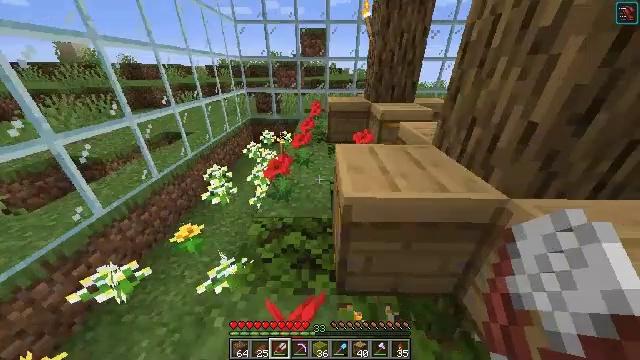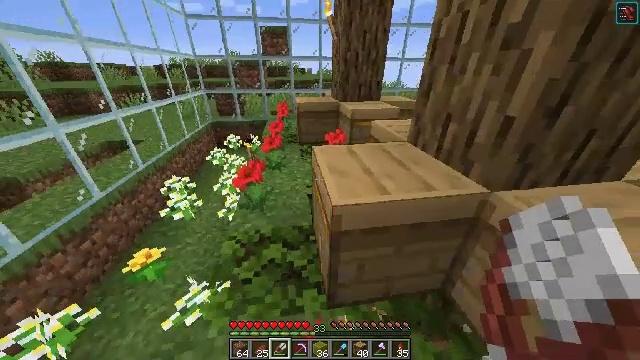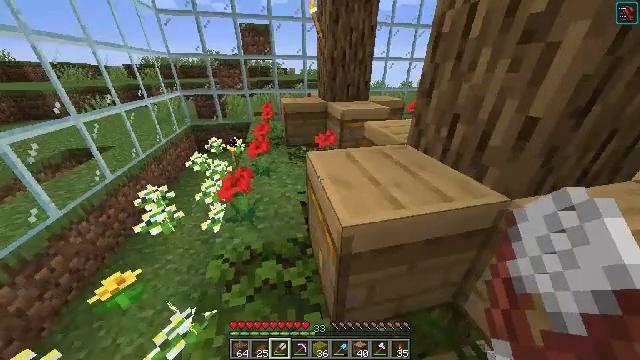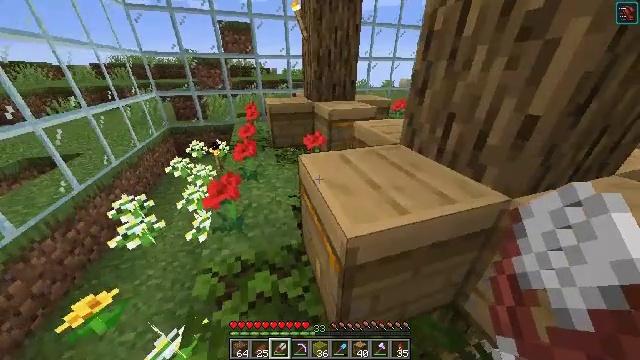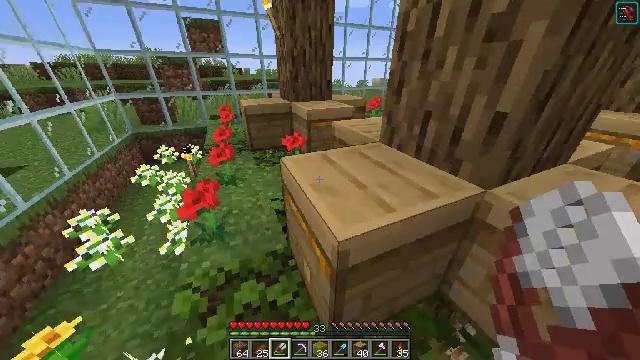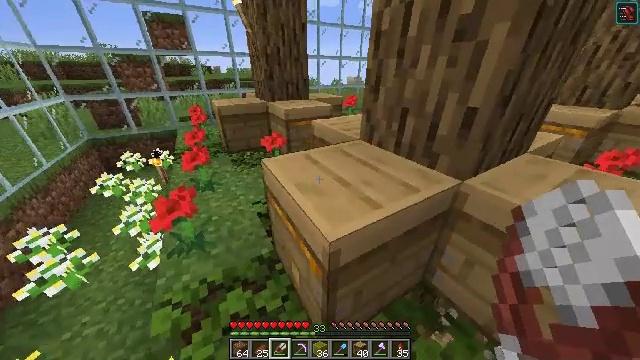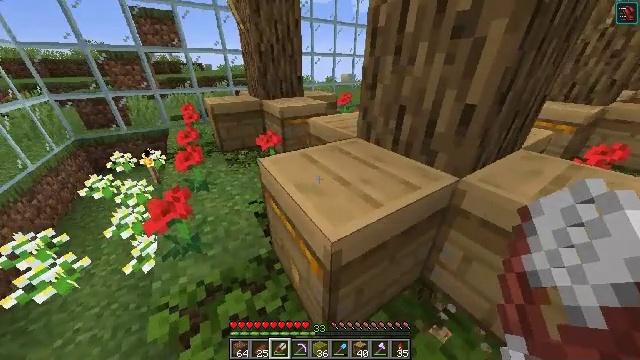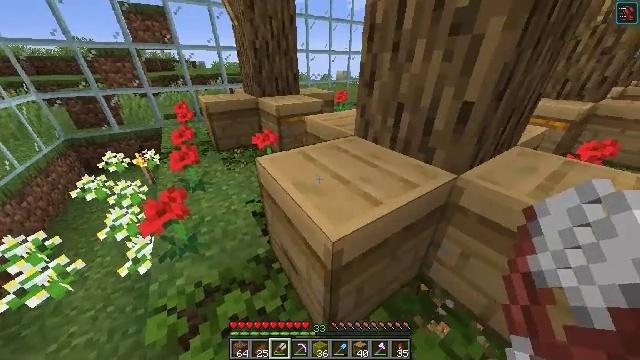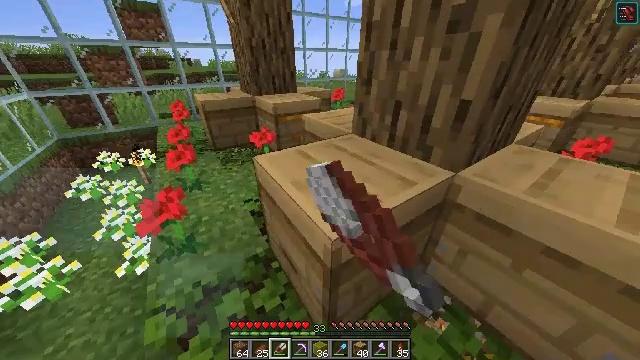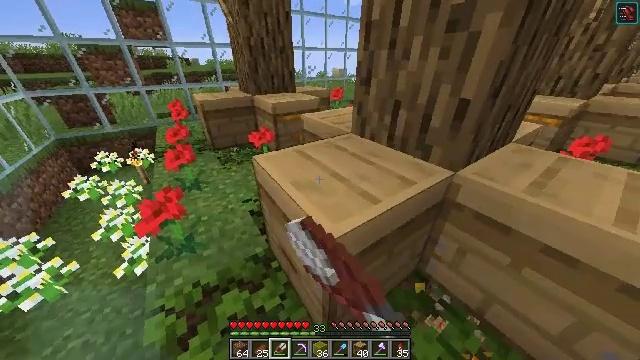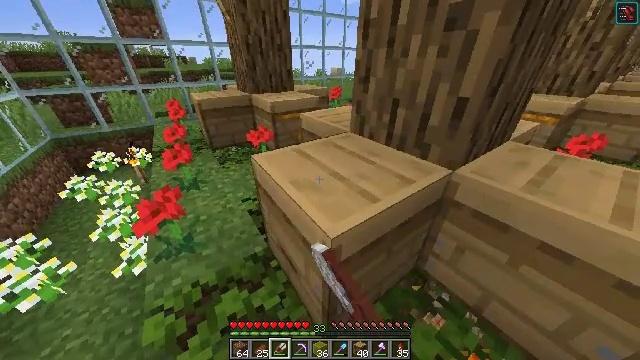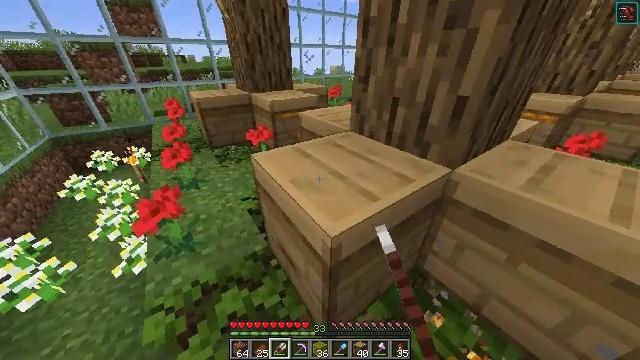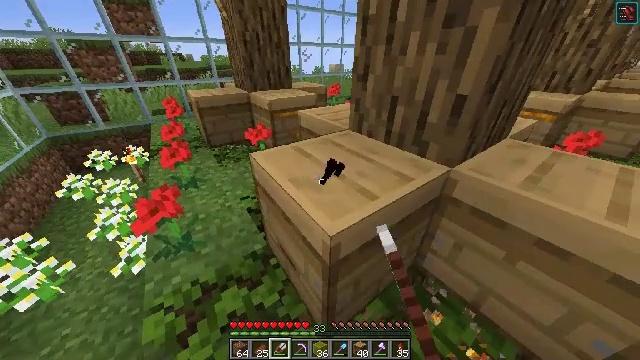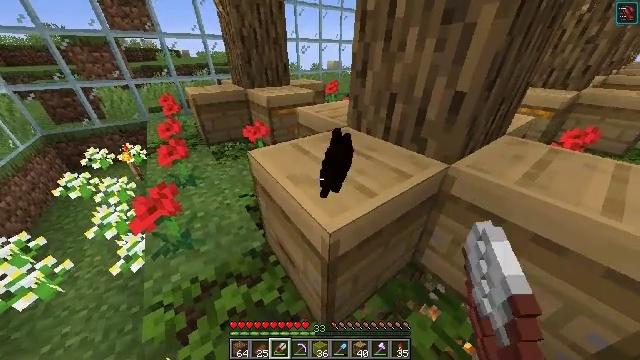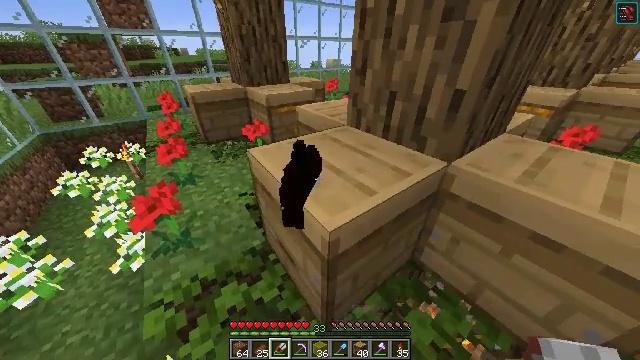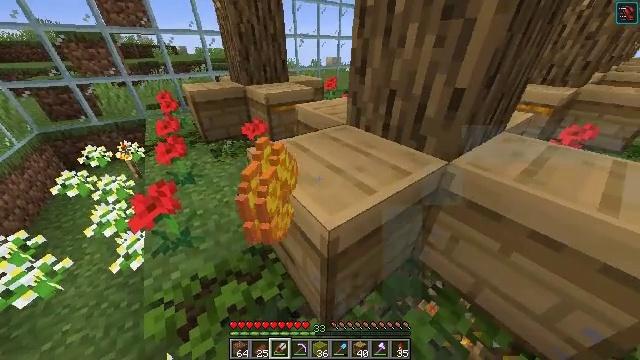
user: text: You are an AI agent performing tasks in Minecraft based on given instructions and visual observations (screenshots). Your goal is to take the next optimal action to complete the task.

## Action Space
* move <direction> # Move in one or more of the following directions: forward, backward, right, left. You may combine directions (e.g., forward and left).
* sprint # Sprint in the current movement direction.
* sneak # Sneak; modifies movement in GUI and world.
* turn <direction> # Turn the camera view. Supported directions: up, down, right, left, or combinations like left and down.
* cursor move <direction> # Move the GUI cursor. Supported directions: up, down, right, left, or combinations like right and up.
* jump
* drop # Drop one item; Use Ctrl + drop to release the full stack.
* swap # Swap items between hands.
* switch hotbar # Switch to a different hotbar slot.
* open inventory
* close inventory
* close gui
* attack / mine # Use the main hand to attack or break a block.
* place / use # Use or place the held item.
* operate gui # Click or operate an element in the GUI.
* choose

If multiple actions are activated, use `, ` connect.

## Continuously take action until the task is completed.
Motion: motion action
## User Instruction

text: Use 4 honeycombs to craft a honeycomb block.
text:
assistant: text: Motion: move forward, turn right, attack / mine
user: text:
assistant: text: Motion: turn right, attack / mine
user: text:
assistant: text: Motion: turn right, attack / mine
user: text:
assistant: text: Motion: turn right, attack / mine
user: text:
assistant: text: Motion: turn right, attack / mine
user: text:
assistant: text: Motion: turn right, attack / mine
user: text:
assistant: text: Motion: turn right, attack / mine and use / place
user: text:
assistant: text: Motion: attack / mine and use / place
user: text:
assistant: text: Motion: attack / mine and use / place
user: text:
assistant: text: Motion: attack / mine
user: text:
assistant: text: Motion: attack / mine
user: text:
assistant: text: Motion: attack / mine
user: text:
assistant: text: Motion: attack / mine
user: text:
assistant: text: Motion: attack / mine
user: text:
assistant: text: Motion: attack / mine
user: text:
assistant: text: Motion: attack / mine
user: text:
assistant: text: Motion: attack / mine
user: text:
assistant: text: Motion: attack / mine
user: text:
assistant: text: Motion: attack / mine
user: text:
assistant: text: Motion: attack / mine
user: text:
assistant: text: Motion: move left, attack / mine
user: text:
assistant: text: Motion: move left, attack / mine
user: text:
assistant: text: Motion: move left, attack / mine
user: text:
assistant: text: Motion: move forward and move left, attack / mine
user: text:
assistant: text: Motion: move forward and move left, attack / mine
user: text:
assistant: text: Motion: move forward, attack / mine
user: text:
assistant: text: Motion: move forward, turn right and up, attack / mine
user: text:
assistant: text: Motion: move forward, turn right and up, attack / mine
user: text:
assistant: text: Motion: move forward, turn right and up, attack / mine
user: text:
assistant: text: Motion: move forward, turn right and up, attack / mine